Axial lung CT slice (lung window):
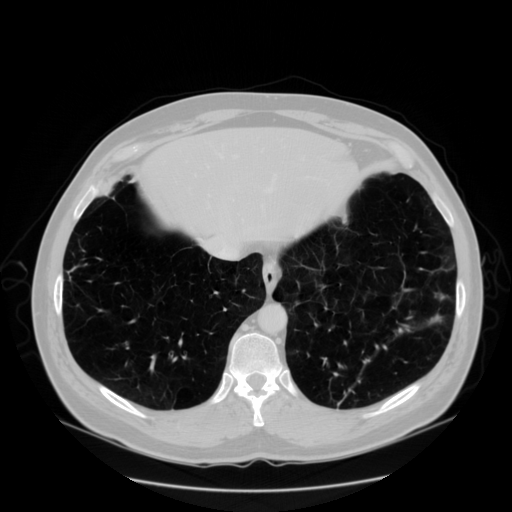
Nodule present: no